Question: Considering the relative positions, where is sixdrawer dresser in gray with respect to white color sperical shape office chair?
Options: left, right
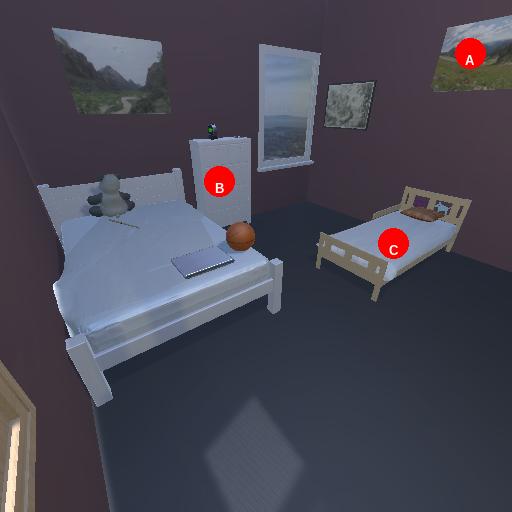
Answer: left